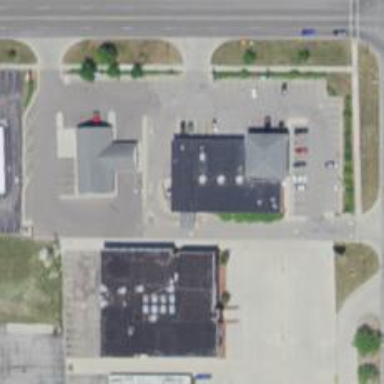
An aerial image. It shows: Pharmacy providing healthcare services.